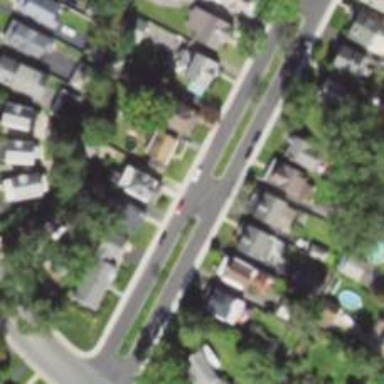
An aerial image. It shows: Residential road.